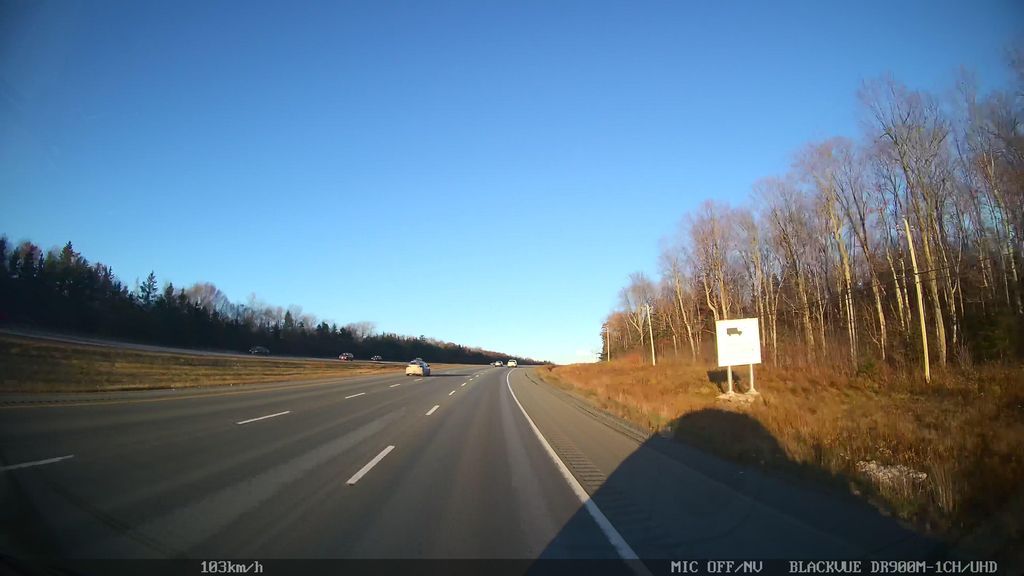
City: halifax